Field crop: maize
Growth stage: 2
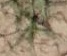
Species: salsola